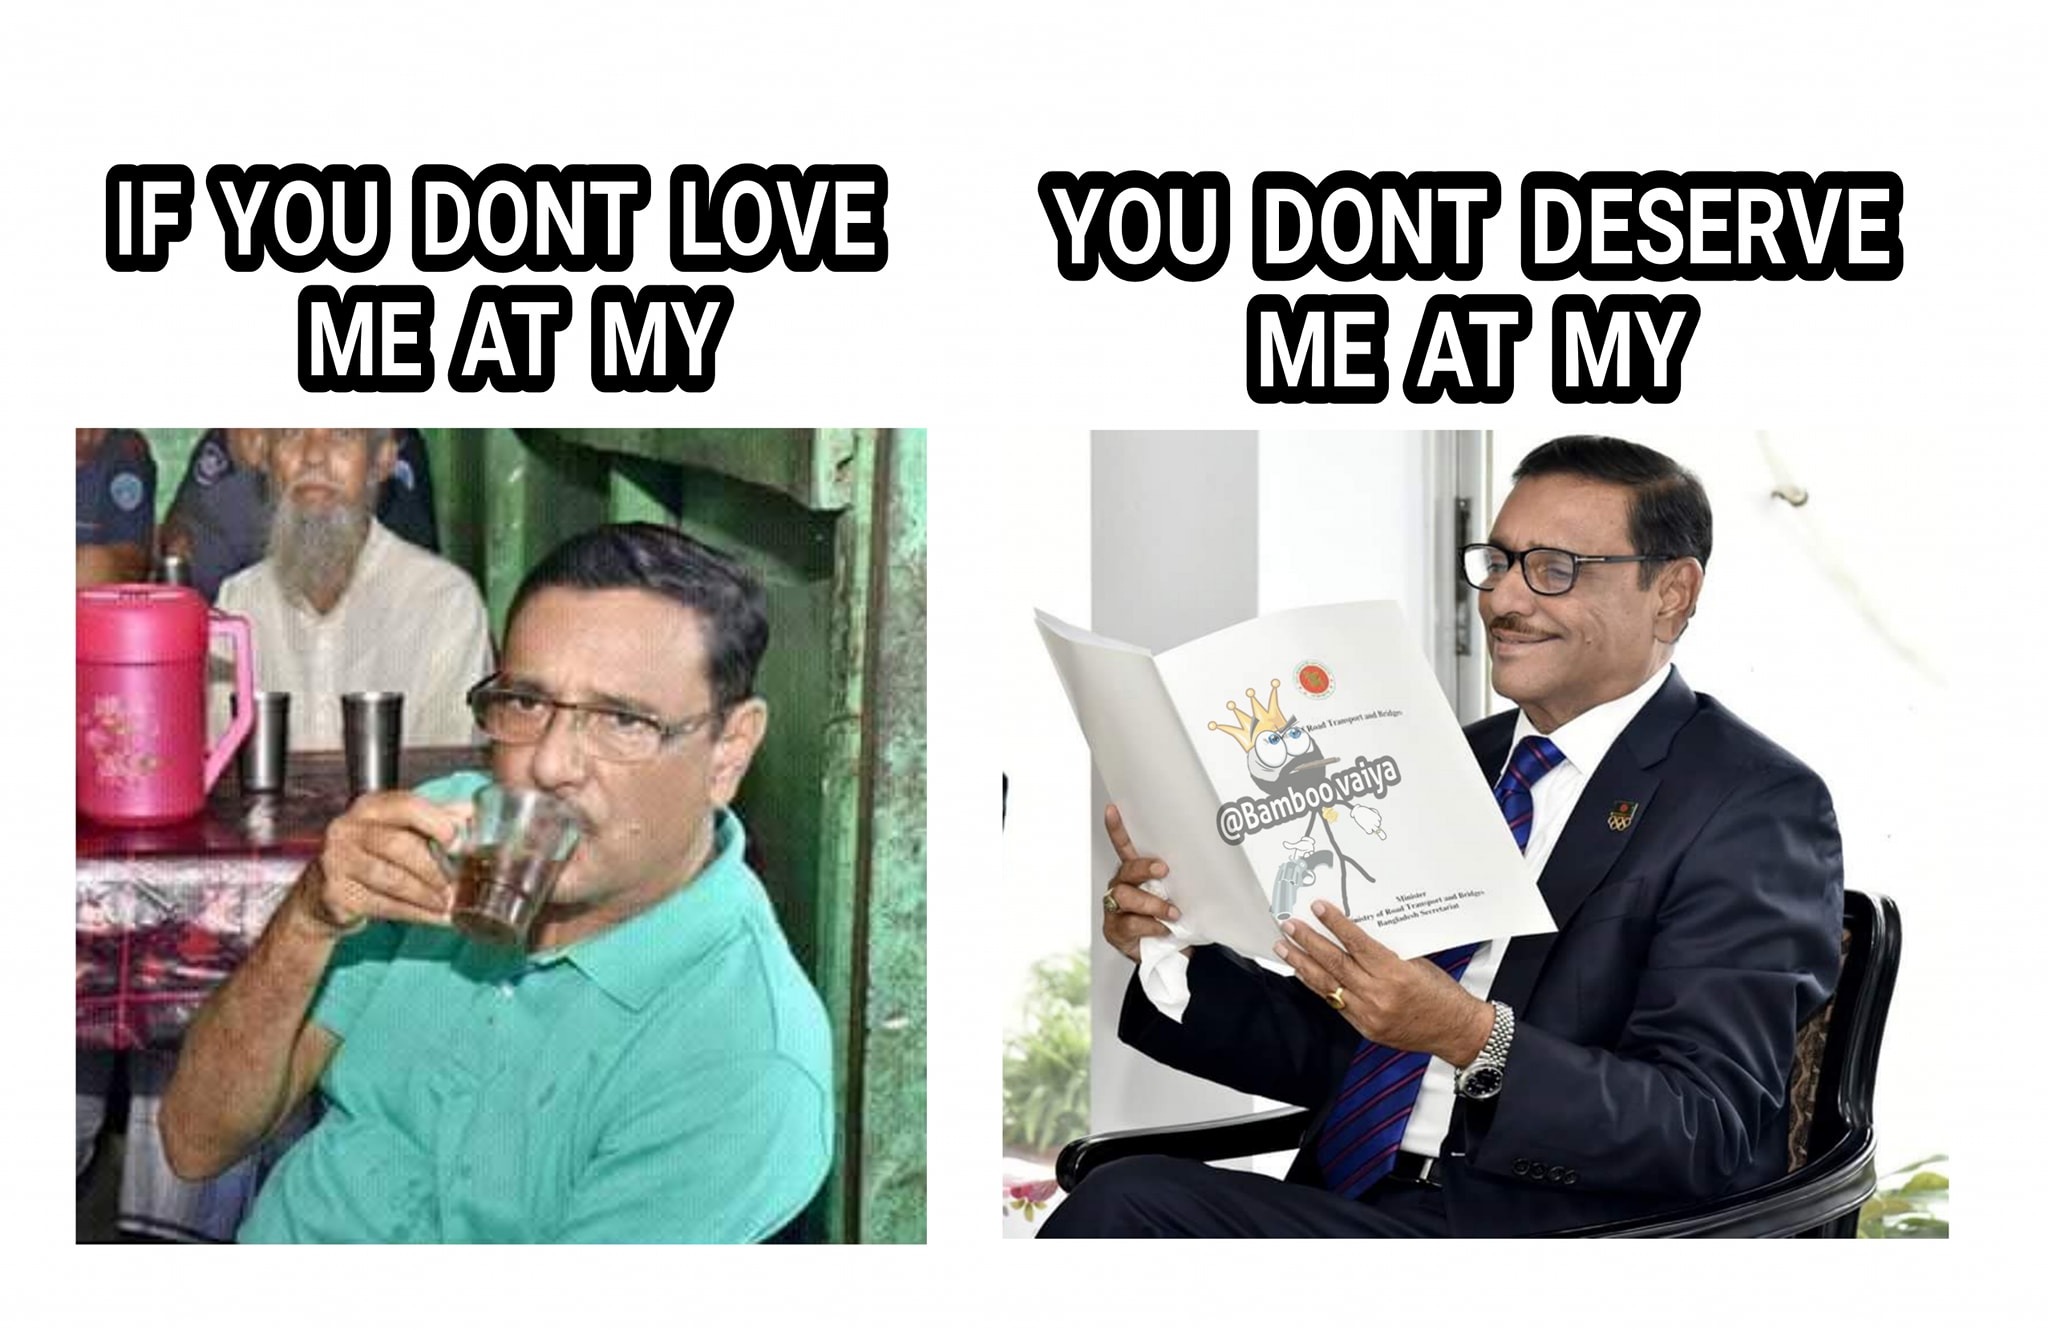
Caption: IF YOU DONT LOVE ME AT MY   YOU DONT DESERVE ME AT MY
Label: non-hate